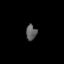
Tissue: lung
Cell type: Endothelial cells
Senescence score: 0.571
Nuclear area (px): 159
Mean DAPI intensity: 96.226